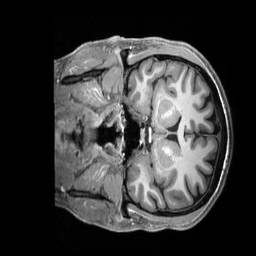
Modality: T1w
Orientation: coronal
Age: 42
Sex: male
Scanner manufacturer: siemens
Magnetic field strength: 3 T
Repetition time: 2.3 s
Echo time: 0.00228 s